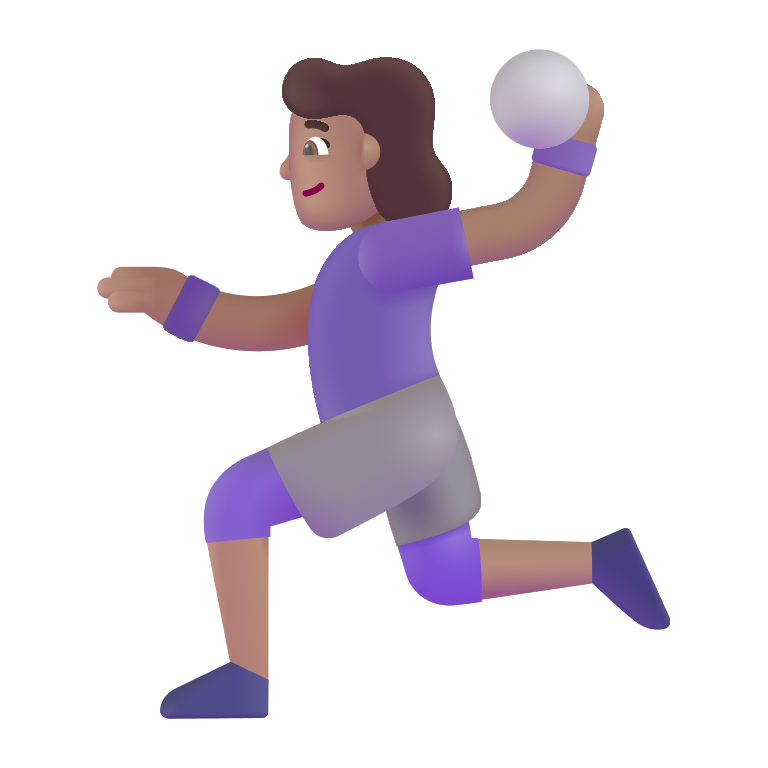
woman playing handball color